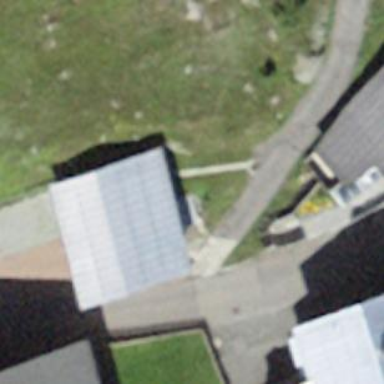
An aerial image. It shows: Building.